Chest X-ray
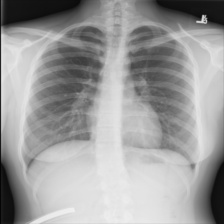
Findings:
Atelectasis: negative
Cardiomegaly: negative
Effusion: negative
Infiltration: negative
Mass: negative
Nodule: negative
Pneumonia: negative
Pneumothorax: negative
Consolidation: negative
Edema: negative
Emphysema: negative
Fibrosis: negative
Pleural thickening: negative
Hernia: negative